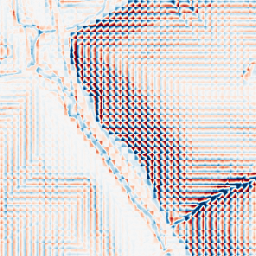
Category: wavelet
Decomposition family: wavelet_dwt
Decomposition parameters: wavelet: haar
level: 3
Upsampling method: linear_exact
Upsampling parameters: scale: 4
Upsampling scale: 4